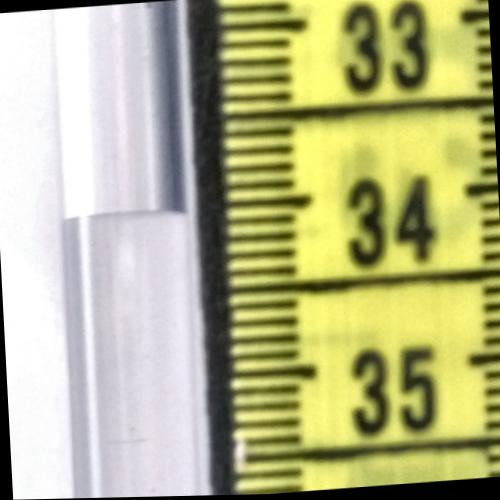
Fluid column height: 34.0 cm